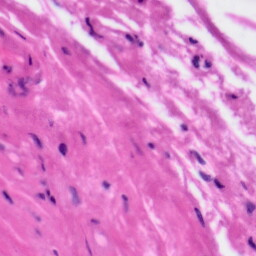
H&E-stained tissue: Tonsil